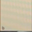
Piece: xx